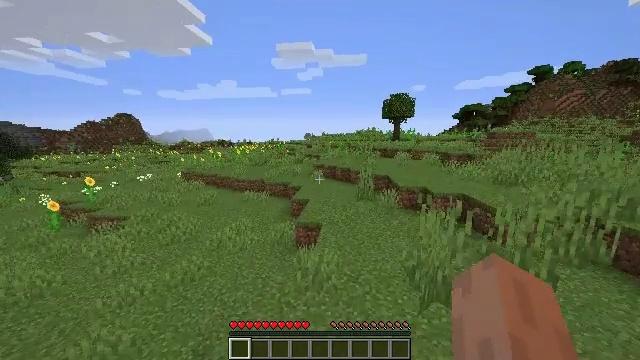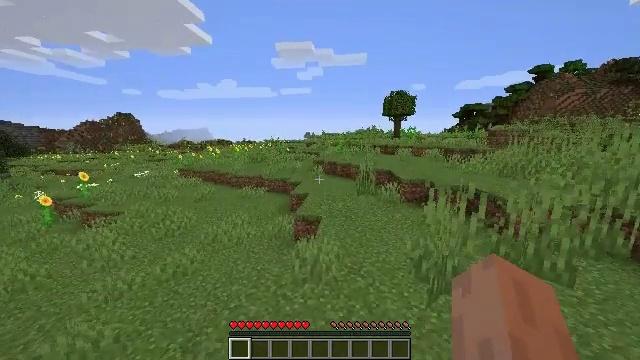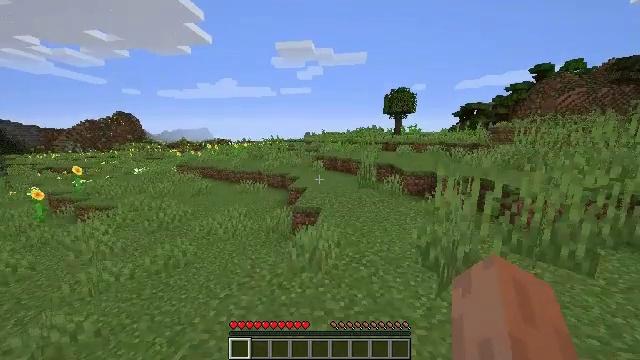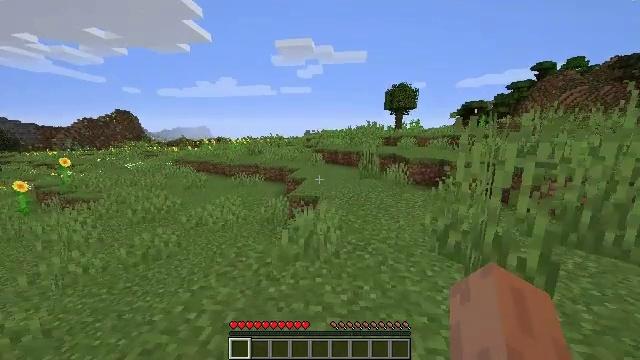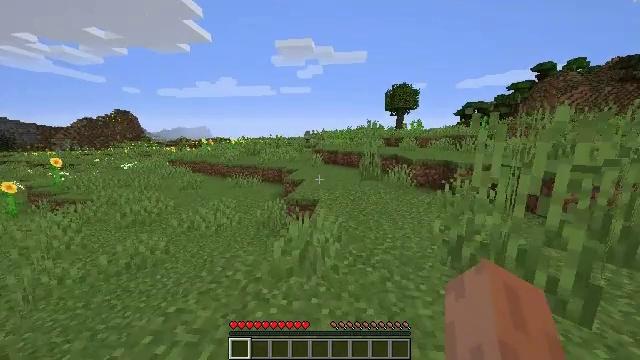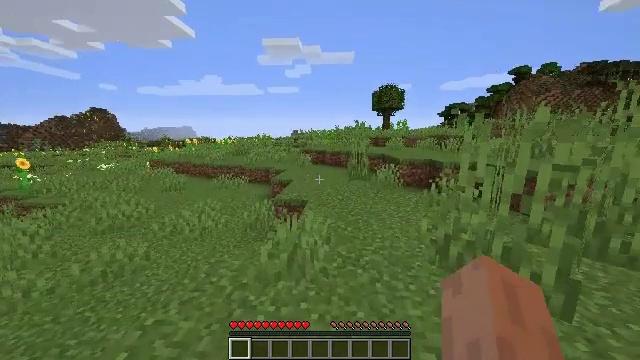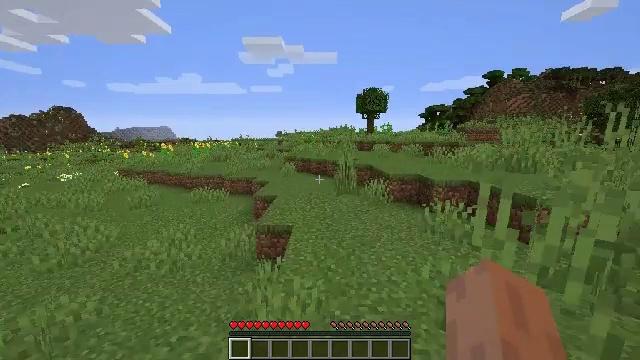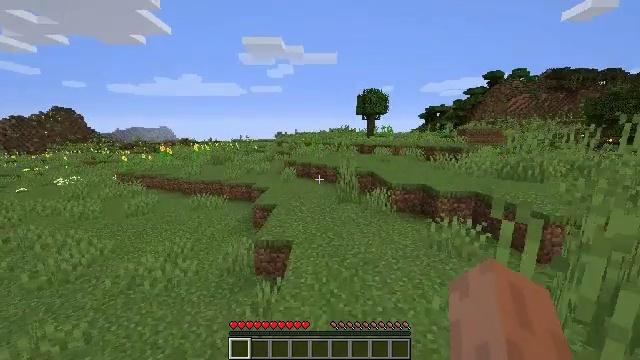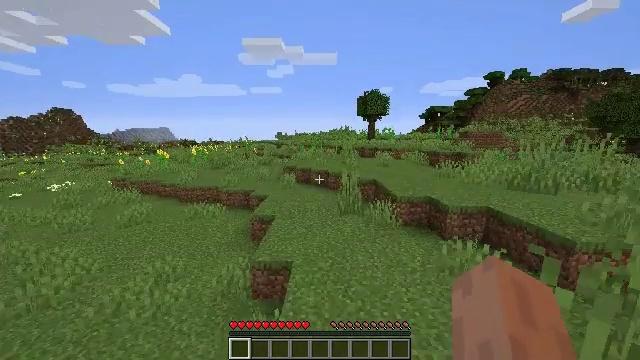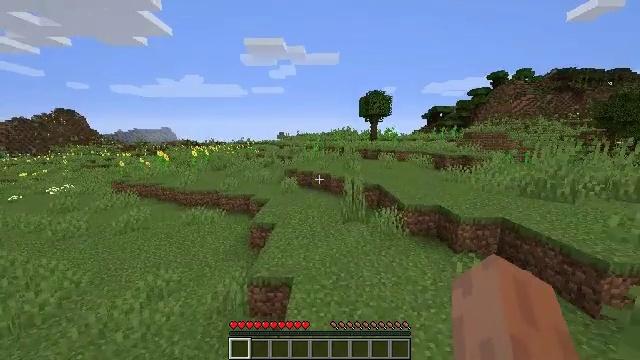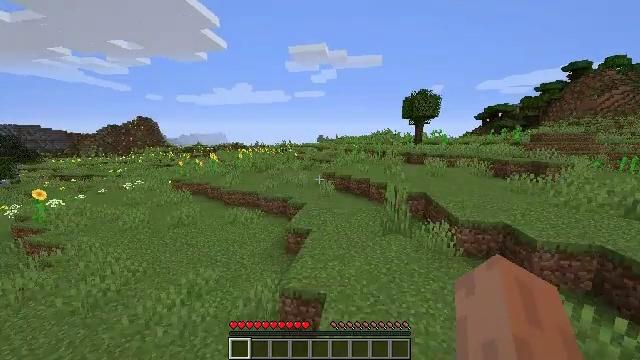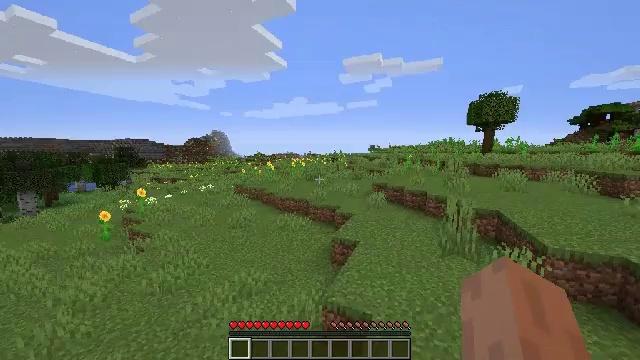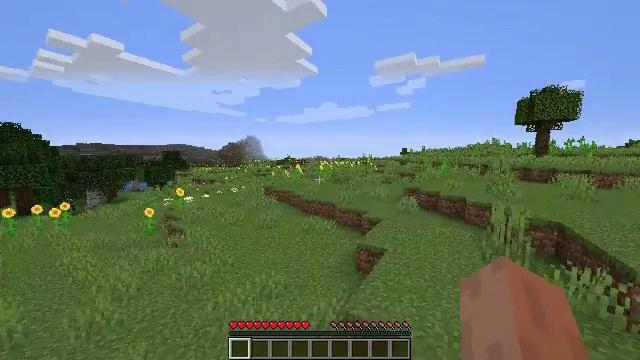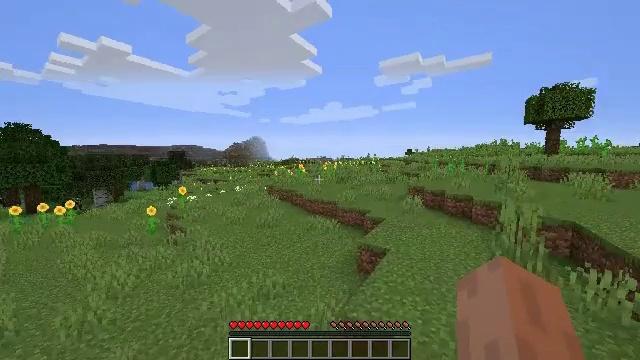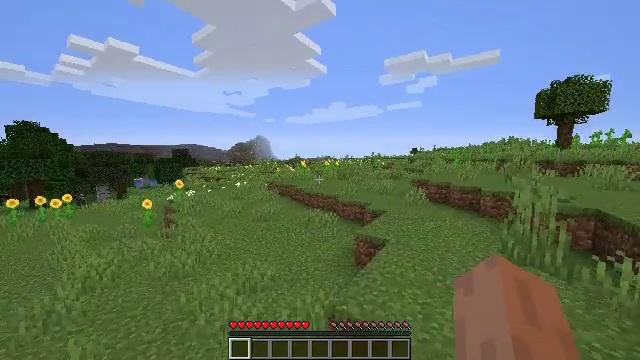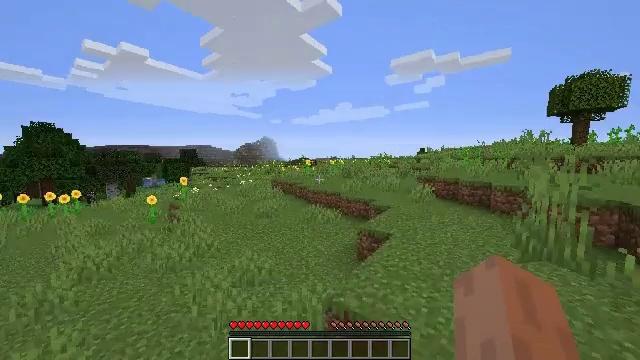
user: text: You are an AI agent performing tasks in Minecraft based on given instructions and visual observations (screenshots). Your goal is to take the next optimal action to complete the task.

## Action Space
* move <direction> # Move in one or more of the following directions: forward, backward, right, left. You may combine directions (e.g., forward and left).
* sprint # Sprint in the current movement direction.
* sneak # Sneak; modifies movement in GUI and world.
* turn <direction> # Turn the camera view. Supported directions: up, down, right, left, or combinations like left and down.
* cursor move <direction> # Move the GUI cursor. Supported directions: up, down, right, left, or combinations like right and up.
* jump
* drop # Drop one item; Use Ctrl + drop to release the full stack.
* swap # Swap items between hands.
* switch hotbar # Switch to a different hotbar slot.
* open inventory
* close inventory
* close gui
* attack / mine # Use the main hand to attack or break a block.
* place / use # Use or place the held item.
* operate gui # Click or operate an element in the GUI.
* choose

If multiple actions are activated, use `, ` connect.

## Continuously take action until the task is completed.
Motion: motion action
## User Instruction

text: Break the existing planks.
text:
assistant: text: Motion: move forward, attack / mine
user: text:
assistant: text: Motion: move forward, attack / mine
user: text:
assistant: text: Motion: move forward, attack / mine
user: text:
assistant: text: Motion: move forward, attack / mine
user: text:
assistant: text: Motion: move forward, turn right, attack / mine, jump
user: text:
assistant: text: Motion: move forward, turn right, attack / mine, jump
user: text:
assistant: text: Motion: move forward, attack / mine, jump
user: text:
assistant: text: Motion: move forward, attack / mine, jump
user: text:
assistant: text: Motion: move forward, attack / mine, jump
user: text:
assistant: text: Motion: move forward, turn left, attack / mine, jump
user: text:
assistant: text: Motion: move forward and move right, turn left and up, attack / mine
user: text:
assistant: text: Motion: move forward and move right, turn left and up, attack / mine
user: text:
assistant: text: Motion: move forward and move right, turn left, attack / mine
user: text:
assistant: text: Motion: move forward and move right, turn left, attack / mine
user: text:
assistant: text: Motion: move forward and move right, turn left, attack / mine
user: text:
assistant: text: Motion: move forward and move right, turn left, attack / mine
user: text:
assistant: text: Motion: move forward and move right, attack / mine
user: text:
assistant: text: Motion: move forward and move right, attack / mine
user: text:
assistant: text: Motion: move forward and move right, attack / mine
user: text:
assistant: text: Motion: move forward and move right, attack / mine
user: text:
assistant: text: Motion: move forward and move right, attack / mine, jump
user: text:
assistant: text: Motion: move forward and move right, attack / mine, jump
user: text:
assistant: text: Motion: move forward and move right, attack / mine, jump
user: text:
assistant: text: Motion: move forward and move right, attack / mine, jump
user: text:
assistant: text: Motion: move forward and move right, attack / mine
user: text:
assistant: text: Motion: move forward and move right, attack / mine
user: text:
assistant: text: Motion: move forward and move right, attack / mine
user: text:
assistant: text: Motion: move forward, turn right, attack / mine
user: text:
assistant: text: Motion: move forward, turn right, attack / mine
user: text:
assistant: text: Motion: move forward, turn right, attack / mine